Field crop: tomato
Growth stage: 2
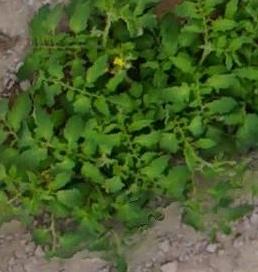
Species: tomato